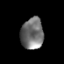
Tissue: prostate
Cell type: T cells
Senescence score: 0.2753
Nuclear area (px): 694
Mean DAPI intensity: 114.379